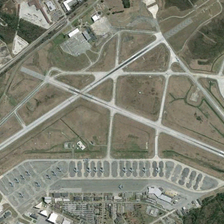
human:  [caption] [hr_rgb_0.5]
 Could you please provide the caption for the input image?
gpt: many planes are parked between several buildings and many runways .

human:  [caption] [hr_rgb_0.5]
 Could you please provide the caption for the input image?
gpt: several runways are scattered in the airport while every plane is on their own position .

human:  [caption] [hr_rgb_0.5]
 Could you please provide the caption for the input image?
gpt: many planes are parked between several buildings and many runways .

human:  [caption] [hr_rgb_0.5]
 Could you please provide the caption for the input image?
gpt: several runways are scattered in the airport while every plane is on their own position .

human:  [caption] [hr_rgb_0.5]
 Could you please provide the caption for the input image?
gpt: many planes are parked between several buildings and many runways .